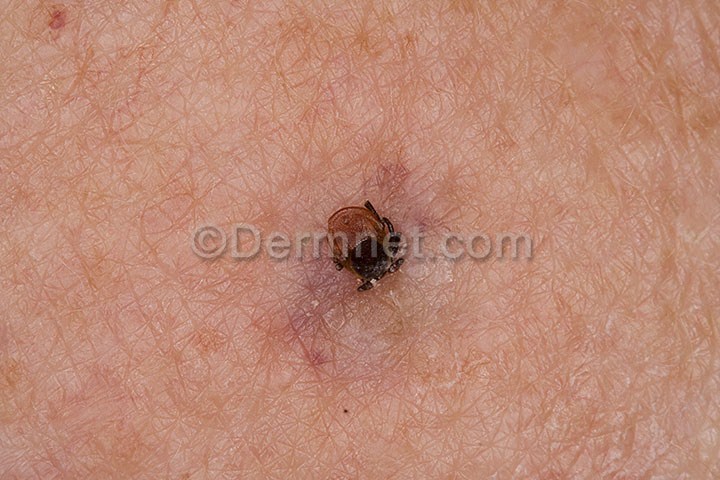
Disease: Scabies Lyme Disease and other Infestations and Bites